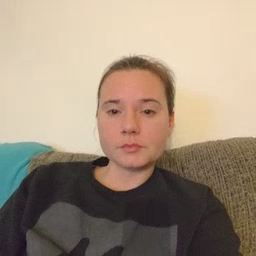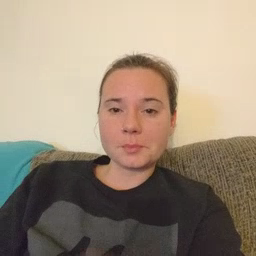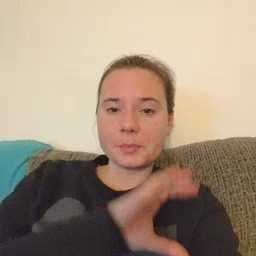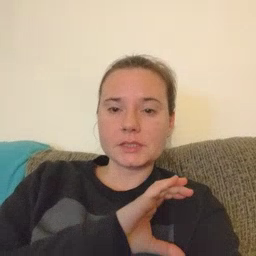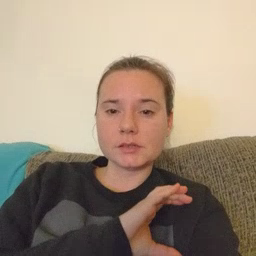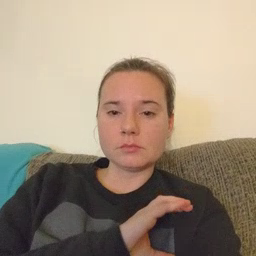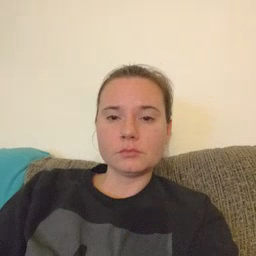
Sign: police